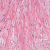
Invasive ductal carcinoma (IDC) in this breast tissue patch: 0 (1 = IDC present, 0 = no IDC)